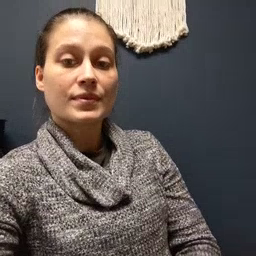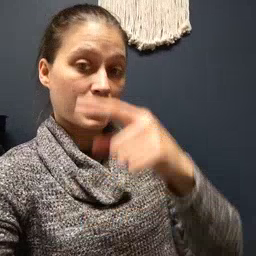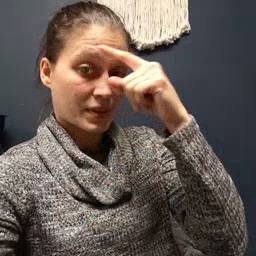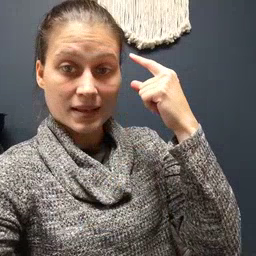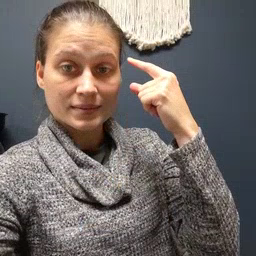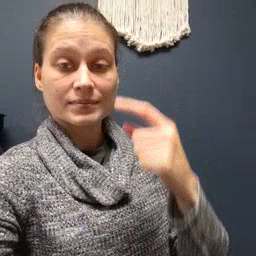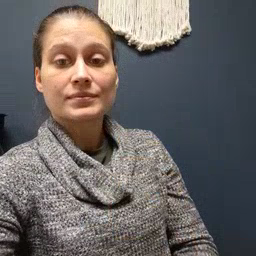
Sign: black